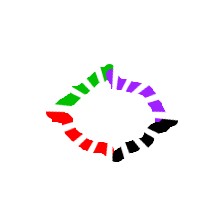
Shape: rhombus